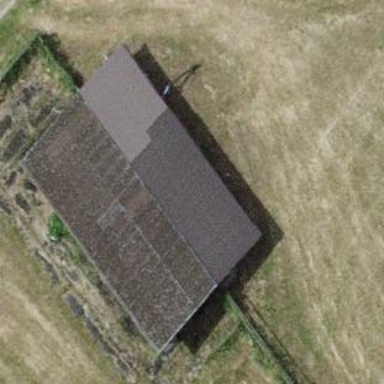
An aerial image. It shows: Skillion-roofed shed.